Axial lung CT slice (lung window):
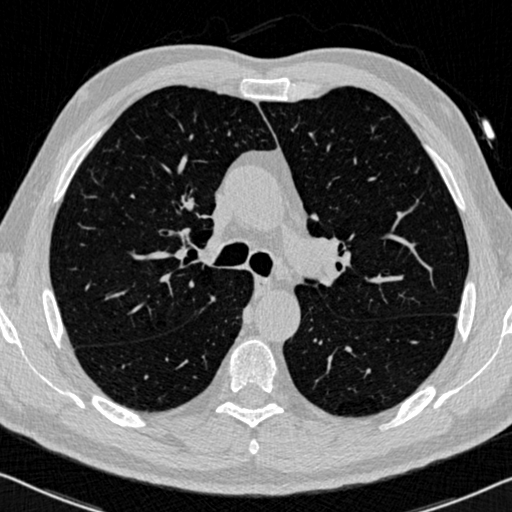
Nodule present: no